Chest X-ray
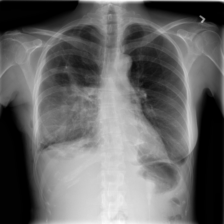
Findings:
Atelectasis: negative
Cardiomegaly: negative
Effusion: negative
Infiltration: negative
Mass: negative
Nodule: negative
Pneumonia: negative
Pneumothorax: positive
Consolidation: negative
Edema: negative
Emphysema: negative
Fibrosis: negative
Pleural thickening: negative
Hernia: negative